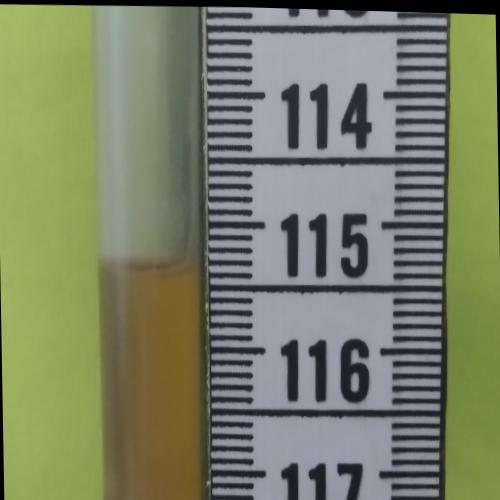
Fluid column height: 115.3 cm